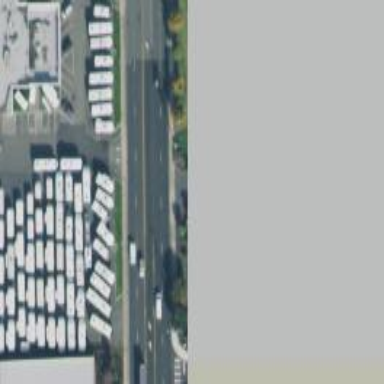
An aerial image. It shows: Car rental facility.